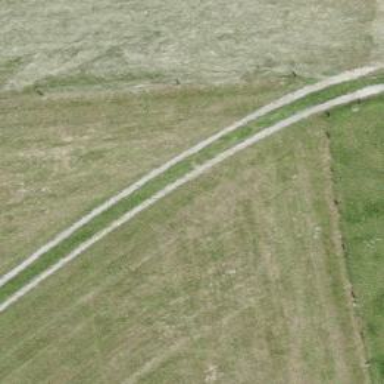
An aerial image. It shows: Track with grade5 tracktype.